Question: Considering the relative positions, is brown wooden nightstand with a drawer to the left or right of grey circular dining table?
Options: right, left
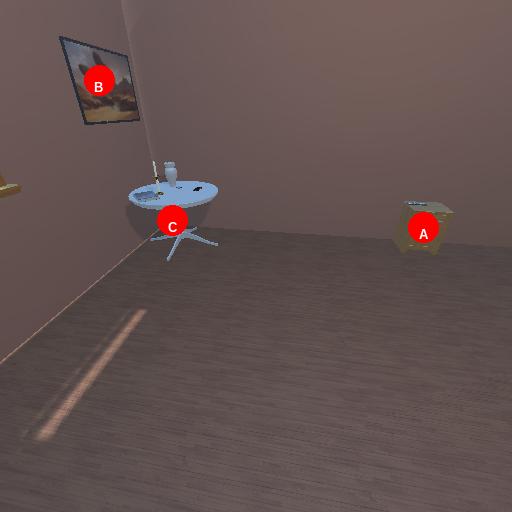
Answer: right